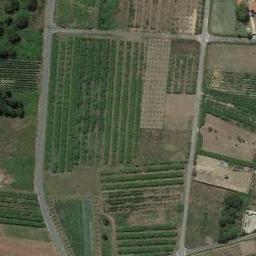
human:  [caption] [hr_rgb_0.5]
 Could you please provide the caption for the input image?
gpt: Many irregularly shaped brown and green mixed farm fields .

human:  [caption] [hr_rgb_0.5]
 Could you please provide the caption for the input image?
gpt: There are four parallel paths between the terraces .

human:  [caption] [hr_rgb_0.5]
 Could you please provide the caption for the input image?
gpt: The bare and green terrace is next to some trees .

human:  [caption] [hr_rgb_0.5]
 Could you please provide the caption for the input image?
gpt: The green plants are on the terrace .

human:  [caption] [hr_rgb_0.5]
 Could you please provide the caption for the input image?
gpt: There are many green terraces and some yellow ones .